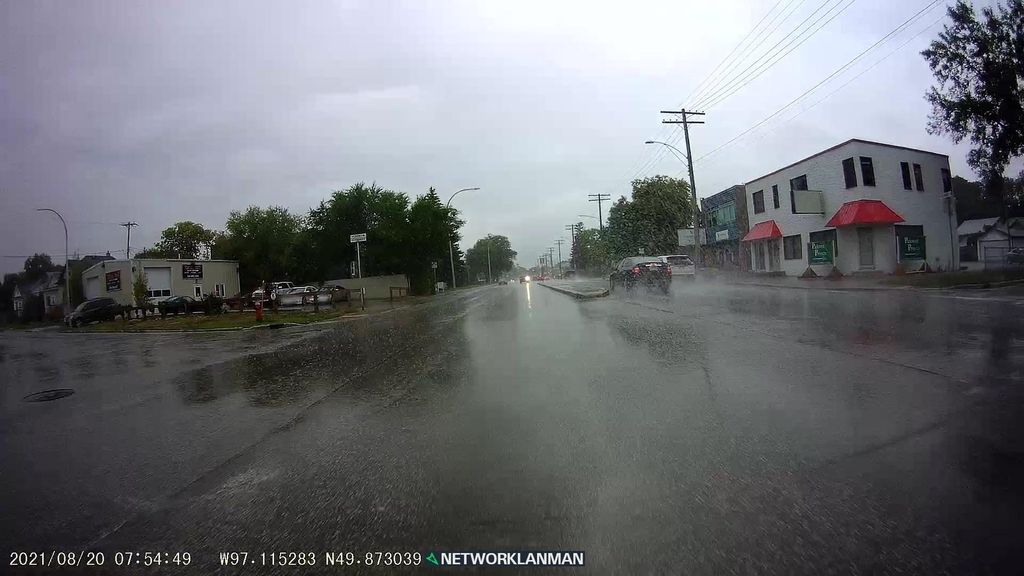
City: winnipeg